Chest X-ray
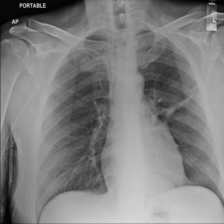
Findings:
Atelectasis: negative
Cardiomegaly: negative
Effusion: negative
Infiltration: negative
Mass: negative
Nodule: negative
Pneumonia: negative
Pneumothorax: negative
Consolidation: negative
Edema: negative
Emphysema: negative
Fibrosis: negative
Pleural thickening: negative
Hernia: negative